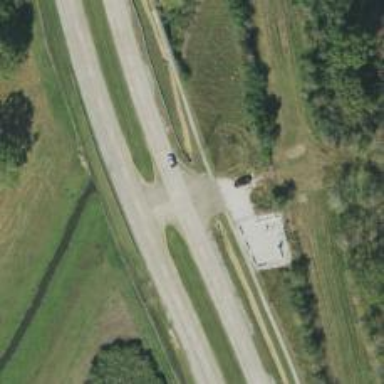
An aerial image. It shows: Secondary link road.